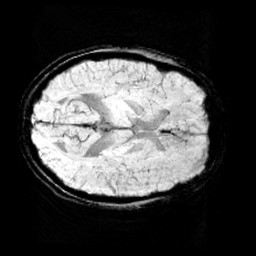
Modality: minIP
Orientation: axial
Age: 12
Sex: male
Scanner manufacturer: siemens
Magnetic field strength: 3 T
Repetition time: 0.027 s
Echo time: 0.02 s